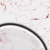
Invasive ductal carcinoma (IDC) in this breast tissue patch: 0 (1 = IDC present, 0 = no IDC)